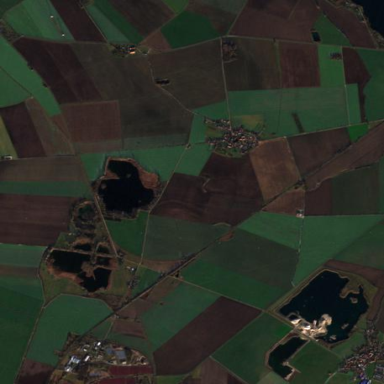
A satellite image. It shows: Picturesque farmland scene.